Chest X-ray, PA view. Patient: 47 years old, sex F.
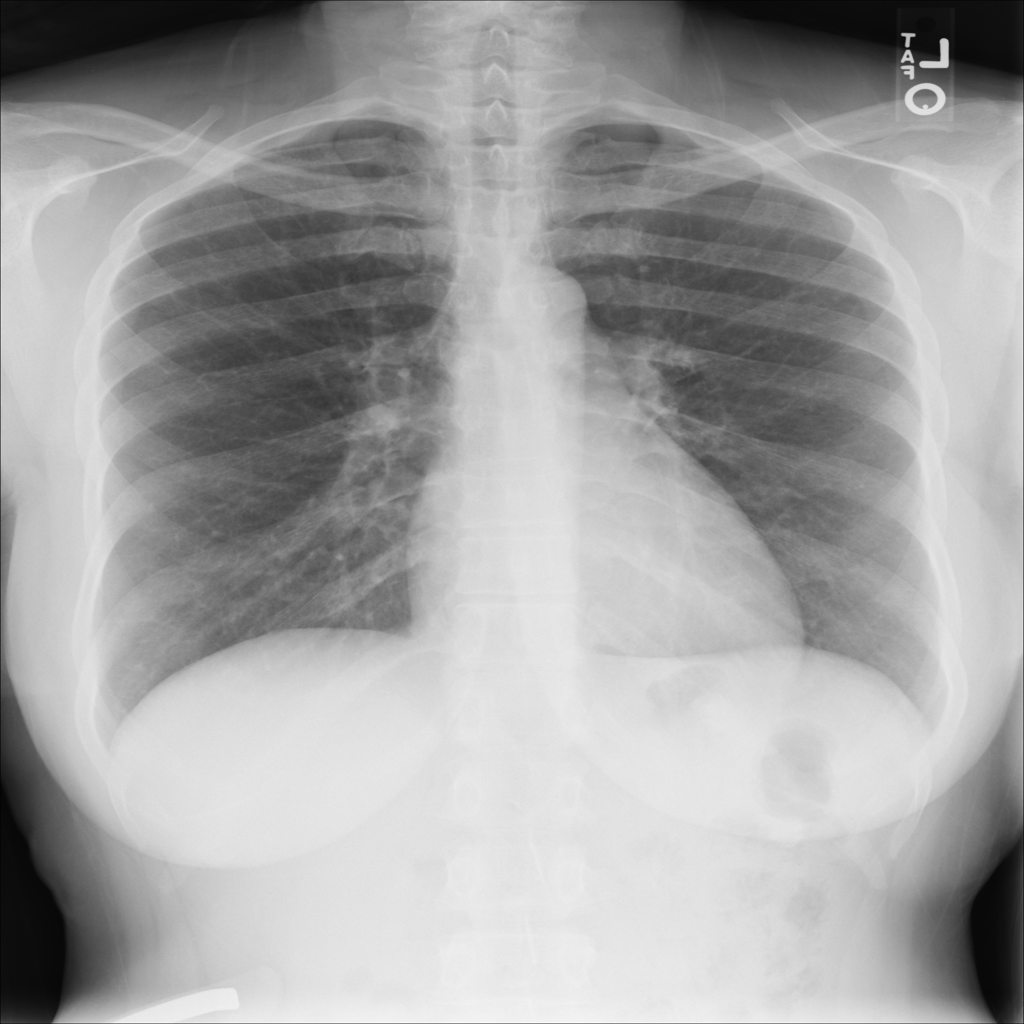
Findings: No Finding